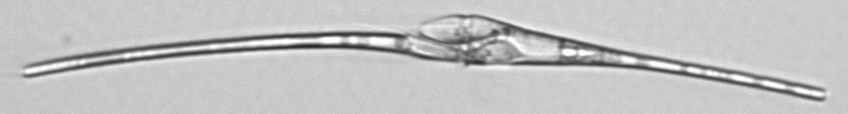
Label: Tripos_fusus